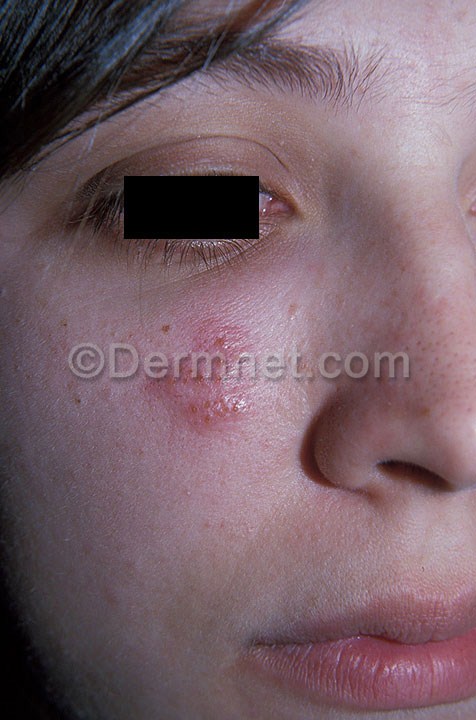
Disease: Warts Molluscum and other Viral Infections